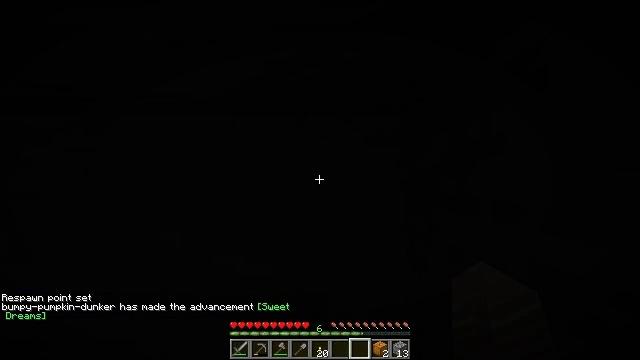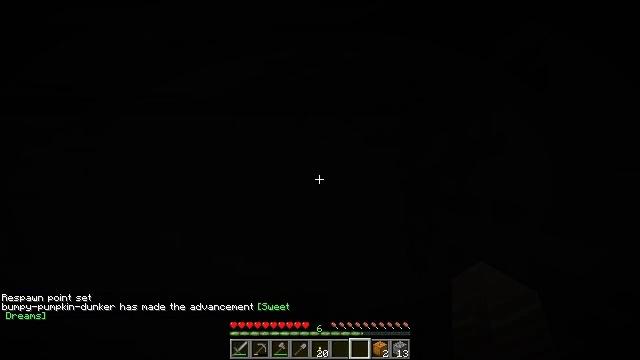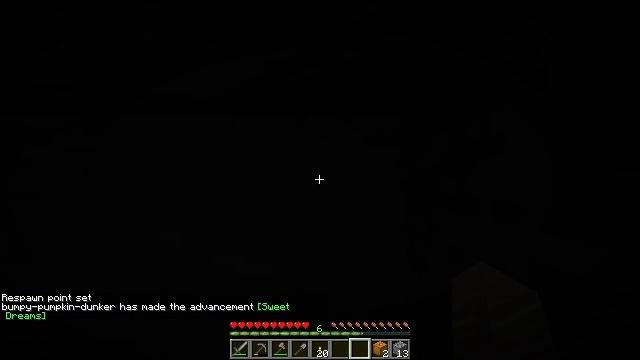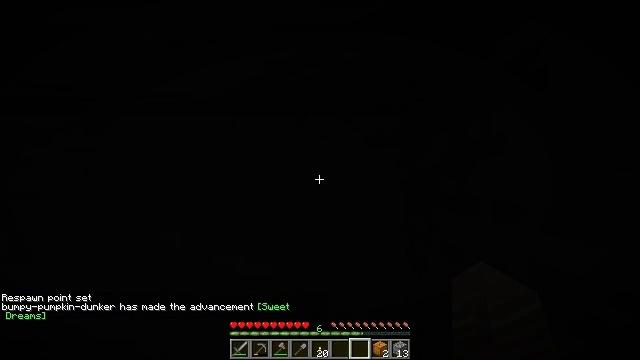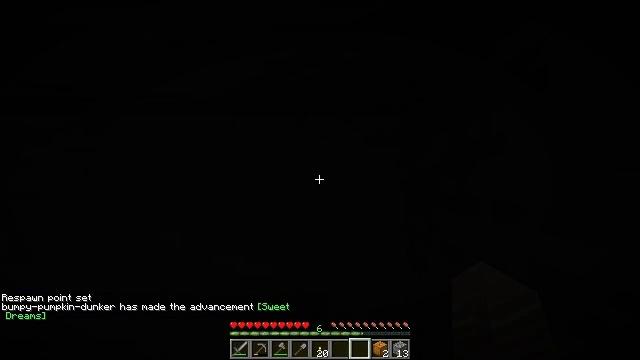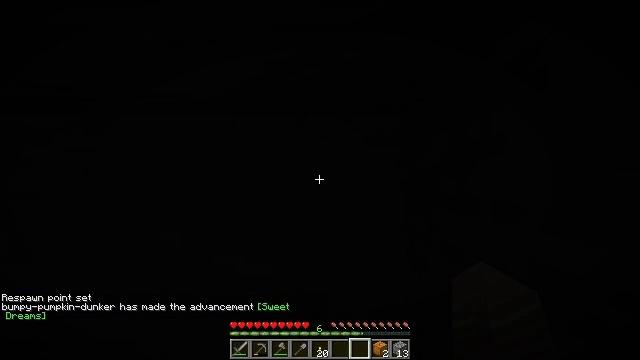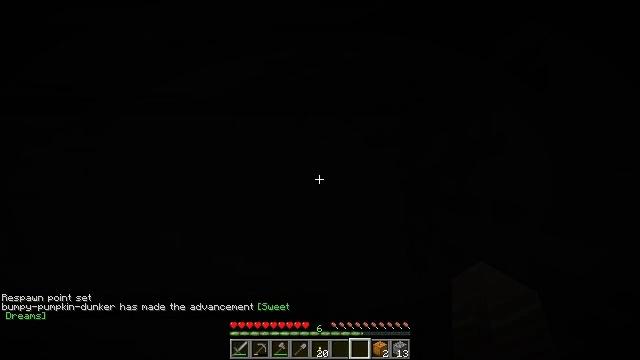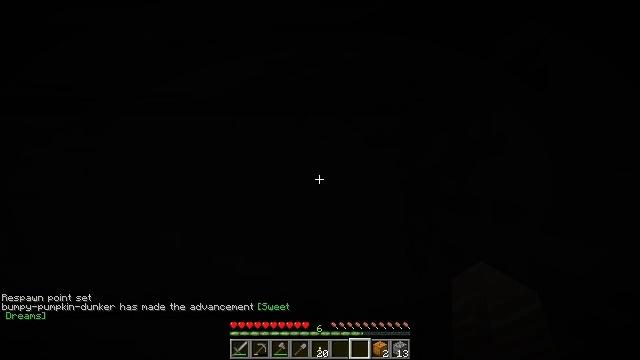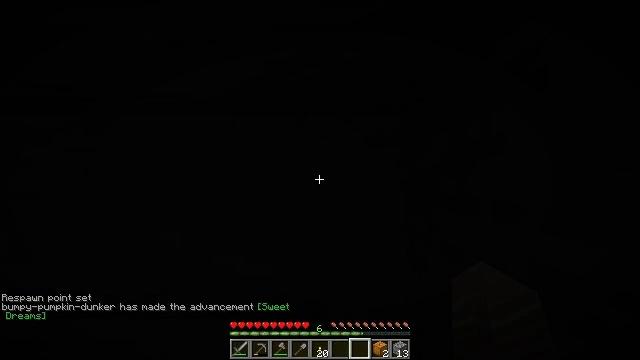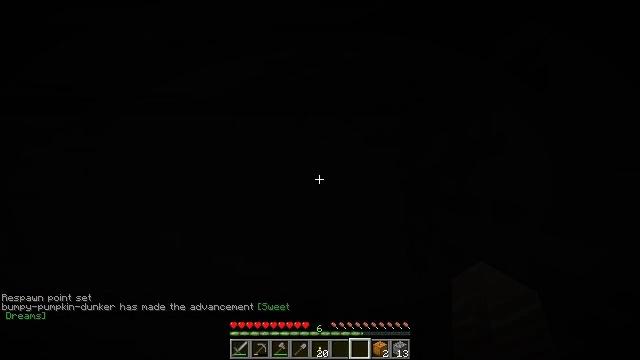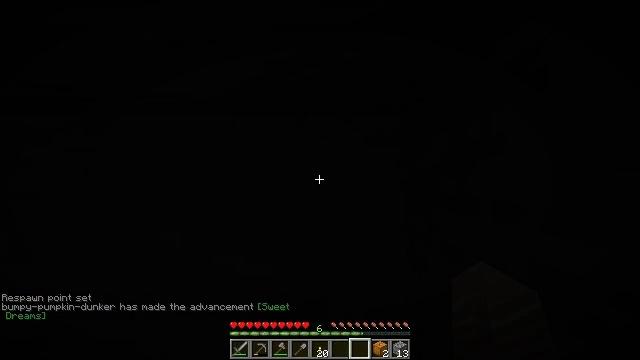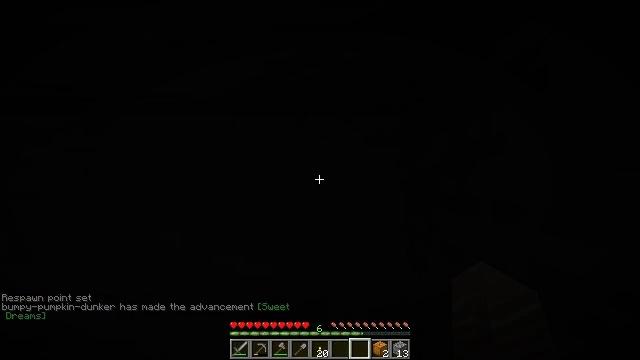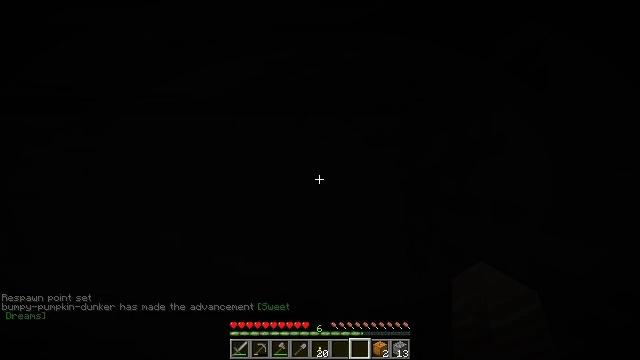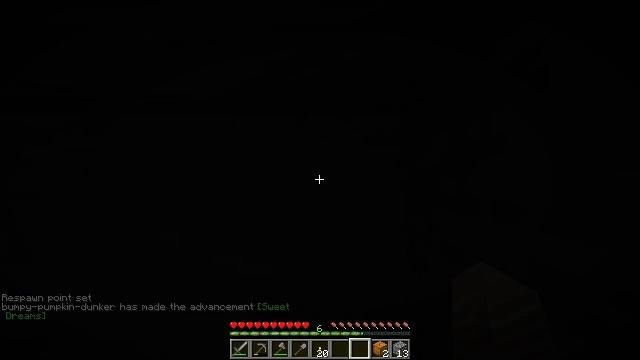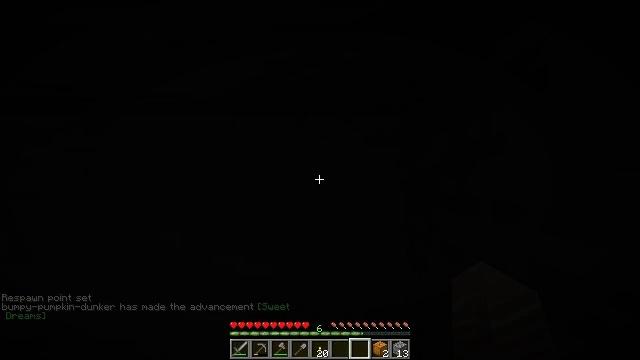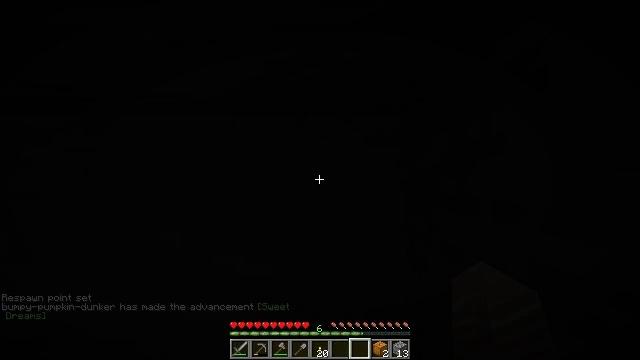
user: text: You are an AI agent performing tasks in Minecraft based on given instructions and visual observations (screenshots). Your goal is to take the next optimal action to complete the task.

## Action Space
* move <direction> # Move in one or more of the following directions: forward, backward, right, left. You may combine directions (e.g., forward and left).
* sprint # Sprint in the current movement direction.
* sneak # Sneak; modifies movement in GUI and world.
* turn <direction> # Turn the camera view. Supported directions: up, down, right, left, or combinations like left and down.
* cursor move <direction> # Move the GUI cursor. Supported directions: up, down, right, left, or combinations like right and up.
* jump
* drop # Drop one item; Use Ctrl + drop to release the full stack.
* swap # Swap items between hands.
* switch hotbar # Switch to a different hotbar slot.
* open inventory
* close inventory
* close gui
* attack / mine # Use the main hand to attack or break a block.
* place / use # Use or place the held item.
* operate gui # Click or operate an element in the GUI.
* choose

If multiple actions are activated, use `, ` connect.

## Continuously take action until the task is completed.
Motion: motion action
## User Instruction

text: Pick up the red bed for relocation.
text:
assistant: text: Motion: no_op
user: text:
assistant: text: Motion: no_op
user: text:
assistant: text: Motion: no_op
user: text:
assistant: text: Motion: no_op
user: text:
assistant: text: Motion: no_op
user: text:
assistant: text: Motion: no_op
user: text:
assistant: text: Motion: no_op
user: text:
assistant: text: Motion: no_op
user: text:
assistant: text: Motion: no_op
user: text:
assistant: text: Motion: no_op
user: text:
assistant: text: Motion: no_op
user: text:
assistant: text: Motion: no_op
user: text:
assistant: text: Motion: no_op
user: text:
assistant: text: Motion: no_op
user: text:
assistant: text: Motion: no_op
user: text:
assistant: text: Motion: no_op
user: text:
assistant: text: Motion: no_op
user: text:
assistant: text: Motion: no_op
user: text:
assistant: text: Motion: no_op
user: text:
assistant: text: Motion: no_op
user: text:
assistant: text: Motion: no_op
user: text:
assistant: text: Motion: no_op
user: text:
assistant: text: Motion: no_op
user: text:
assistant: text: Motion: no_op
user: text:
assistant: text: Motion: no_op
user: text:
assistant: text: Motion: no_op
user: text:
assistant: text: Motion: no_op
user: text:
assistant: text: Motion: no_op
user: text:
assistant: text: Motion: no_op
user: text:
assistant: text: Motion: no_op